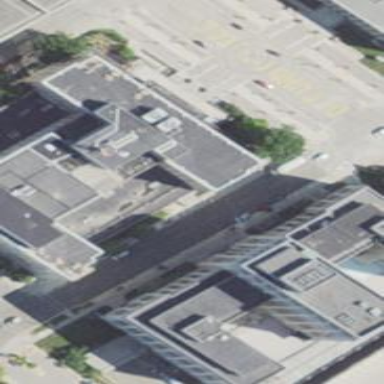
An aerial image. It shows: Government office building.